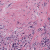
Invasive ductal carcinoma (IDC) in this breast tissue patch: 1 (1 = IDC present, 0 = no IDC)